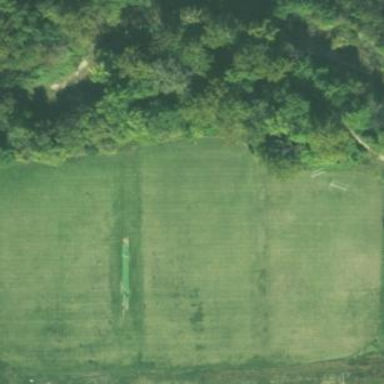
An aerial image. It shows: Grass pitch used for cricket.